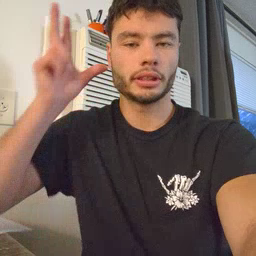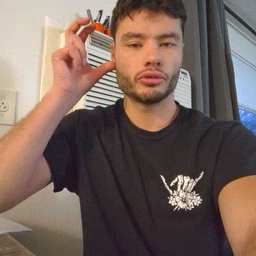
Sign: hear